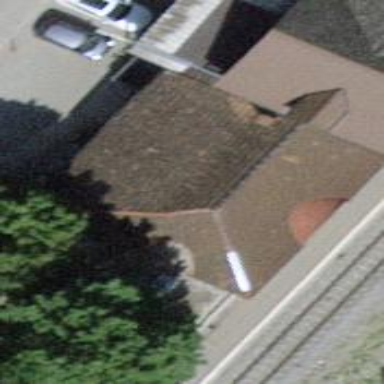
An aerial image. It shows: Cafe.